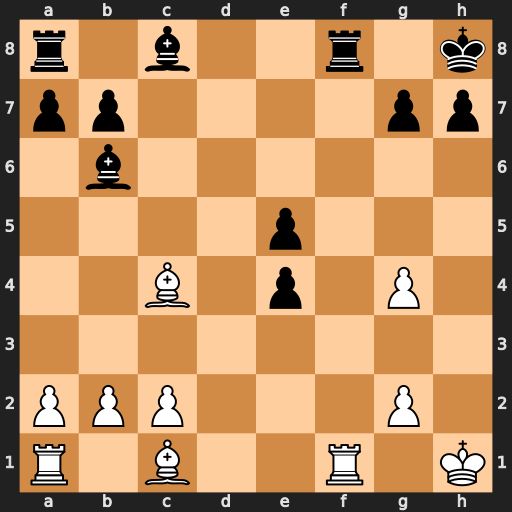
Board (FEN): r1b2r1k/pp4pp/1b6/4p3/2B1p1P1/8/PPP3P1/R1B2R1K
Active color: w
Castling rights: -
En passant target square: -
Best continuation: Rxf8#